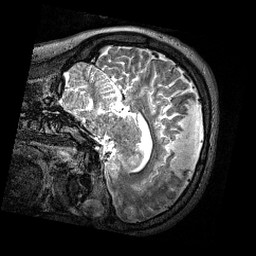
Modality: T2w
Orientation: sagittal
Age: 13
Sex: male
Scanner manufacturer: siemens
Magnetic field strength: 3 T
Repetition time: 3.2 s
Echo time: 0.479 s